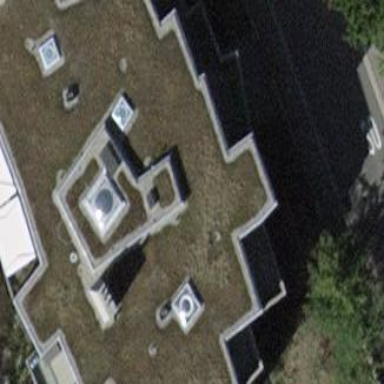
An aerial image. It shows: Flat-roofed apartment building.